Question: in advance I am sorry if I am bothering you with trivial questions.
I should made 1 figure which contains 4 different correlation pairwise plots.
The look of wanted graph can be seen as follows:

Every single pairwise plot I am making with function pairs():
'''
pairs(cbind(AAPL,MSFT,INTC,FB,MU,IBM),main="Frequency=1 Min.",font.labels = 2, col="blue",pch=16, cex=0.8, cex.axis=1.5,las=1)
pairs(cbind(AAPL,MSFT,INTC,FB,MU,IBM),main="Frequency = 2 Min.",font.labels = 2, col="blue",pch=16, cex=0.8, cex.axis=1.5,las=1)
pairs(cbind(AAPL,MSFT,INTC,FB,MU,IBM),main="Frequency = 5 Min.",font.labels = 2, col="blue",pch=16, cex=0.8, cex.axis=1.5,las=1)
pairs(cbind(AAPL,MSFT,INTC,FB,MU,IBM),main="Frequency = 10 Min.",font.labels = 2, col="blue",pch=16, cex=0.8, cex.axis=1.5,las=1)
'''
When I combine above pairwise plots through usage of layout function, it is not working (as far as I understood from similar questions layout() and pairs() cannot be combined).
If anyone has an elegant way to combine 4 different correlation pairwise plots, the help would be greatly appreciated.
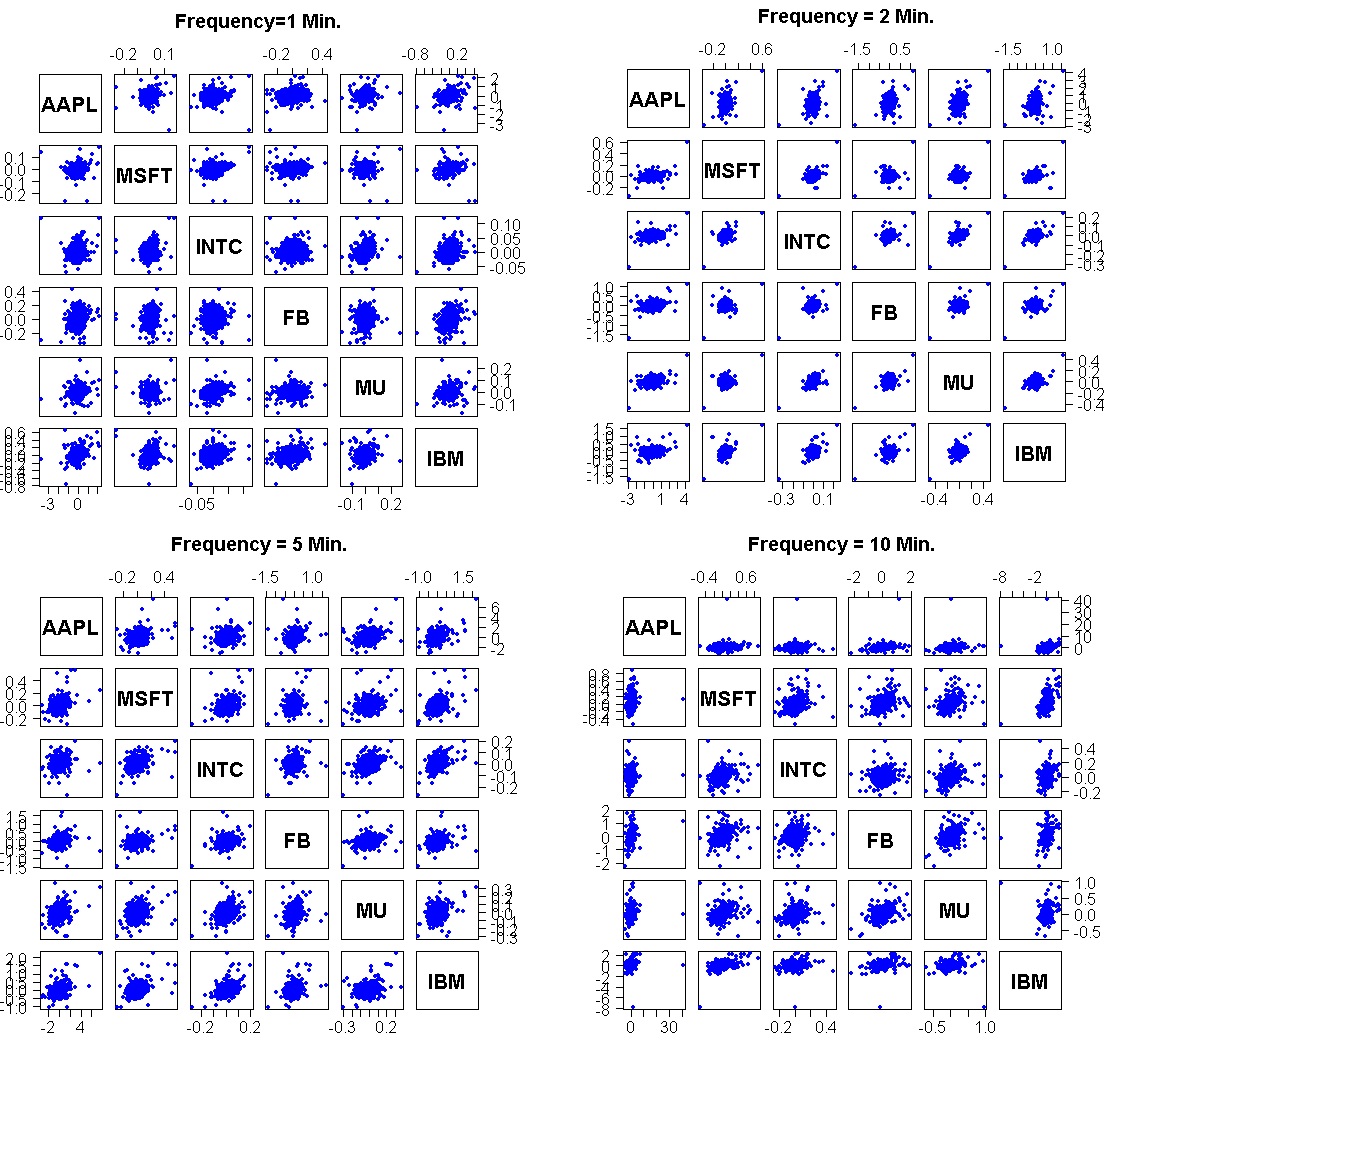
Answer: ### Update, 12014-07-31 11:48:35Z
As <URL> 'pairs' somehow overwrites 'par', most likely for some good reason.
@user44037, can you solve your problem working form this code snippet? Copy/pasted from <URL>. I believe the solution can be found using 'splom' from 'lattice'. take a look at '?splom'.
'''
library(lattice)
splom(~iris[1:3]|Species, data = iris,
layout=c(2,2), pscales = 0,
varnames = c("Sepal
Length", "Sepal
Width", "Petal
Length"),
page = function(...) {
ltext(x = seq(.6, .8, len = 4),
y = seq(.9, .6, len = 4),
lab = c("@user44037,", "can you solve your", "problem working form ", "this code snippet?"),
cex = 1)
})
'''

### Initial answer, 12014-07-31 11:35:33Z
Simply following <URL>. Feel free to improve on this example.
I'm happy to troubleshoot your specific problem if you provide a reproducible example.
'''
# 4 figures arranged in 2 rows and 2 columns
attach(mtcars)
par(mfrow=c(2,2))
plot(wt,mpg, main="Scatterplot of wt vs. mpg")
plot(wt,disp, main="Scatterplot of wt vs disp")
hist(wt, main="Histogram of wt")
boxplot(wt, main="Boxplot of wt")
'''